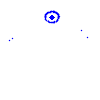
Particle: pion